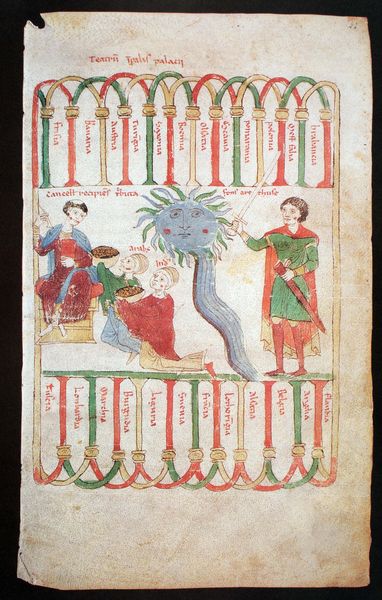
Titel: Codex 120 II; Kanzler Konrad erlässt im Hof des kaiserlichen Palastes Verordnungen und nimmt Tribute entgegen
Künstler: Petrus de Ebulo
Standort: Bern
Institution: Burgerbibliothek
Schlagwörter: blau, mann, umhang, wasser, weiß, aquarell, fluss, frauen, gelb, grün, menschen, ocker, sitzen, bunt, frau, männer, stuhl, szene, säule, säulen, zeichnung, dame, rot, beige, alt, bibel, diener, geschichte, gesicht, kleidung, schale, sockel, stehen, sonne, figur, haare, interieur, familie, prinzessin, kinder, schwanz, farbig, schrift, liebe, papier, bogen, grafik, graphik, vergilbt, werbung, figuren, könig, thron, essen, inschrift, brot, palme, scheide, tor, bögen, arkade, gewölbe, buch, religion, strahlen, seite, illustration, schwert, text, knien, soldat, schlange, herrscher, tron, geschenk, beten, allegorie, personifikation, ritter, arkaden, kapitelle, namen, buchdruck, buchseite, jüngling, christlich, verschlungen, knieend, mittelalter, rundbögen, krieger, knieen, priester, sonnenstrahlen, mönch, heiliger, hochzeit, königin, opfer, grü, anbetung, laubengang, miniatur, ungeheuer, drachen, rote, drache, handschrift, grün rot, georg, heiliger georg, monster, sonnenblume, tonsur, torbögen, bogengang, regenbogen, beschriftet, säulenreihen, wörter, kniende, blaub, rot grün, geschenke, ottonisch, vermählung, buchmalerei, lindwurm, thronen, gaben, dane, inkunabel, steuern, codex, incunabel, stammbaum, wiegendruck, darbringung, schwertscheide, st. martin, matnel, opfern, illuminiert, buchkunst, vasallen, bogenreihe, erzähler, lindurm, ofergaben, vasall, altes pergament, abgaben, kkämpfer